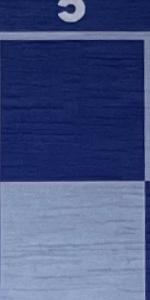
Label: Empty